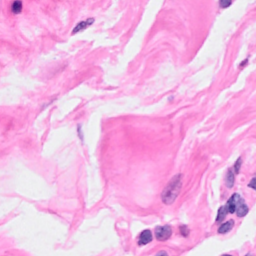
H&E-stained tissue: Breast